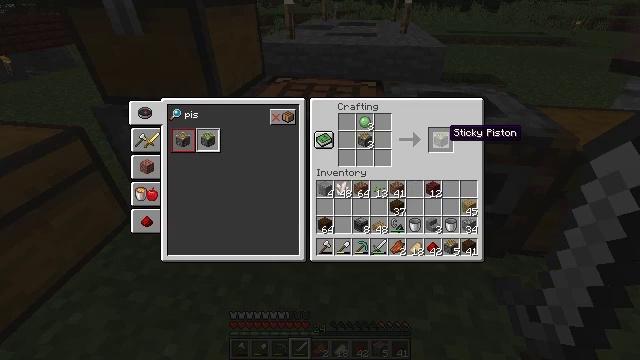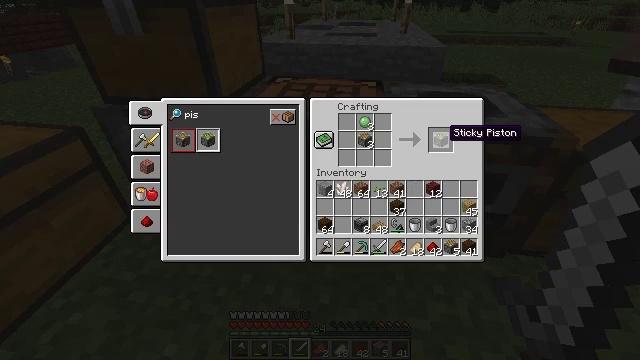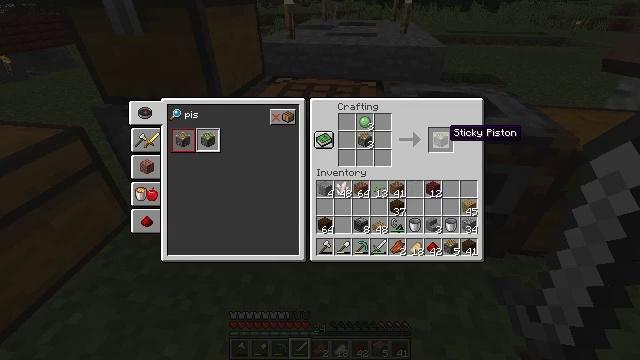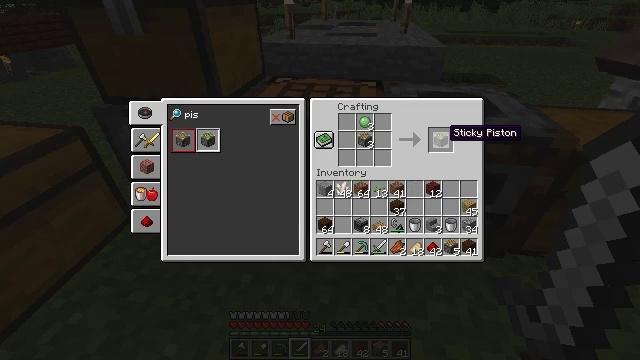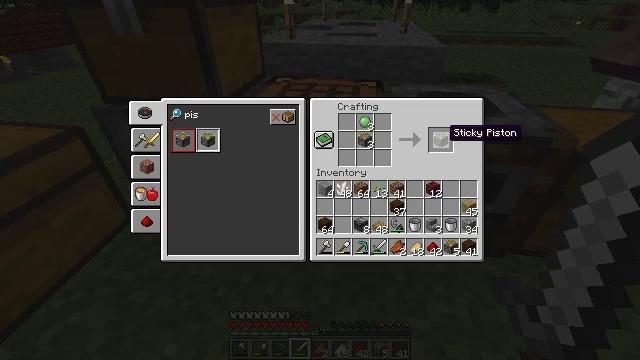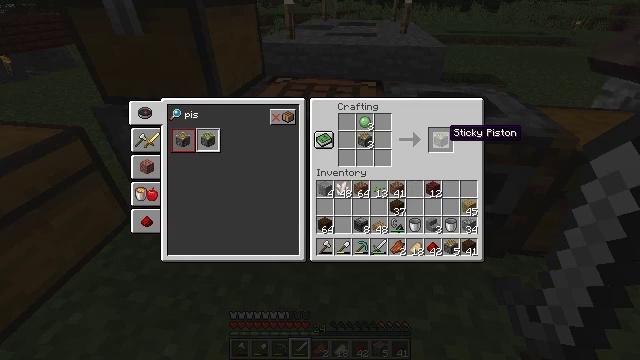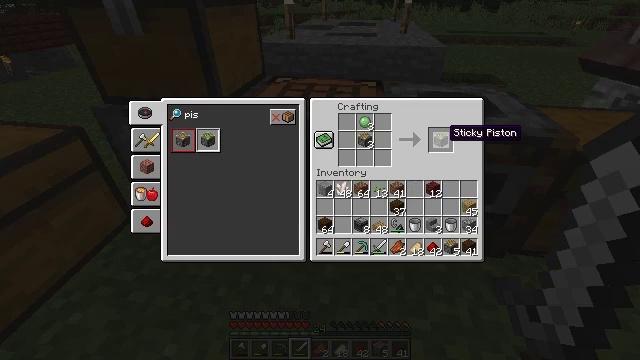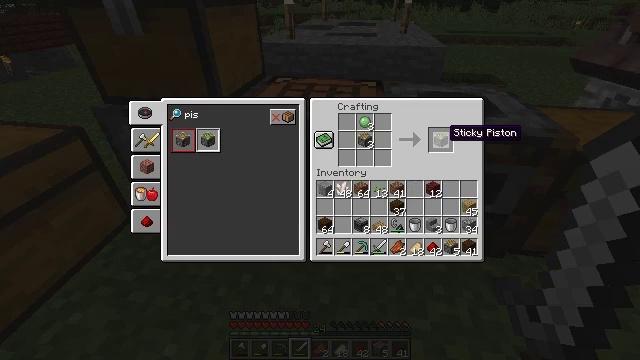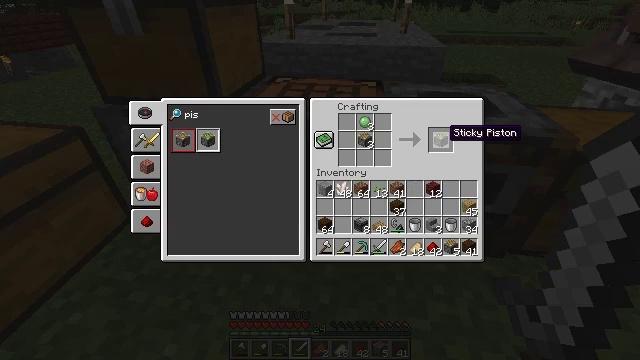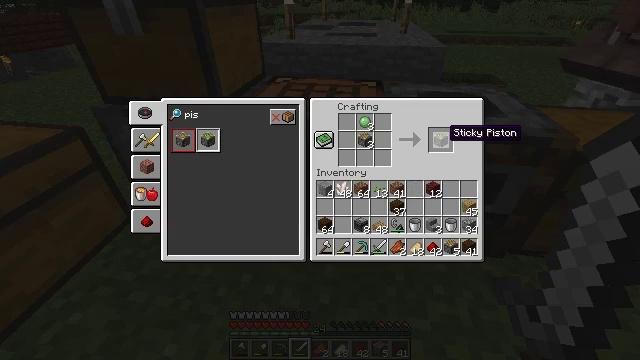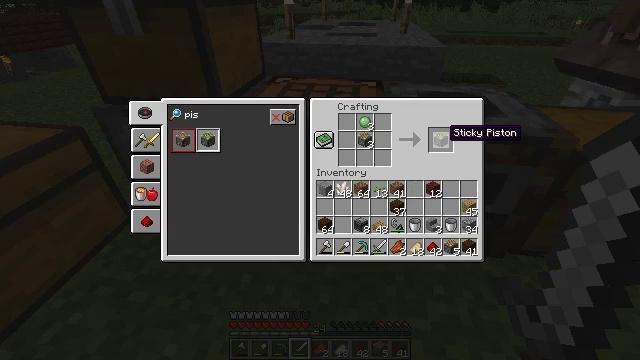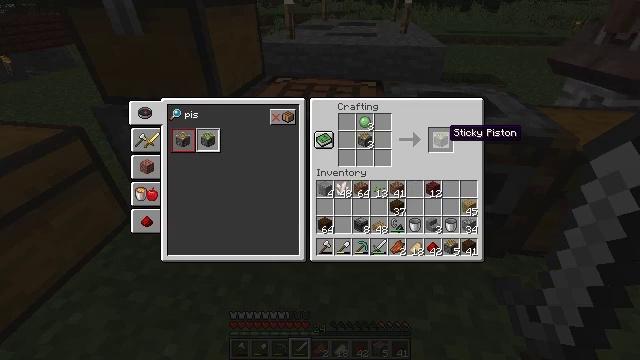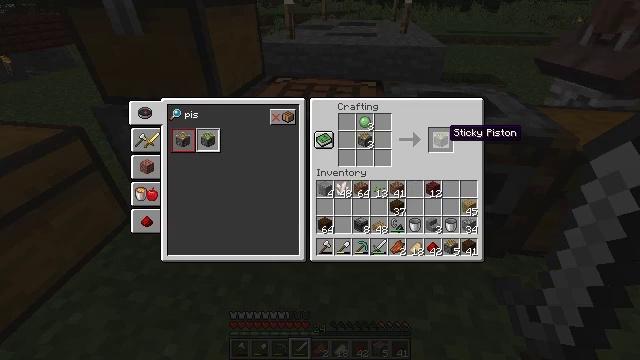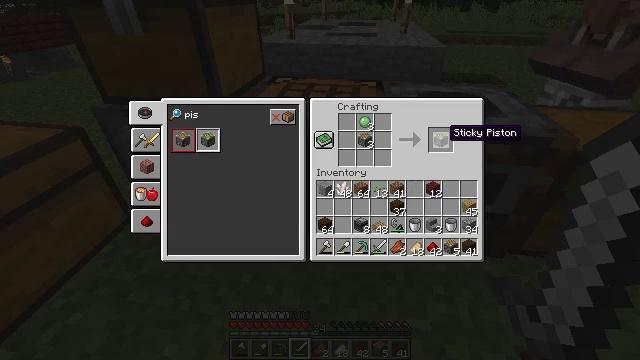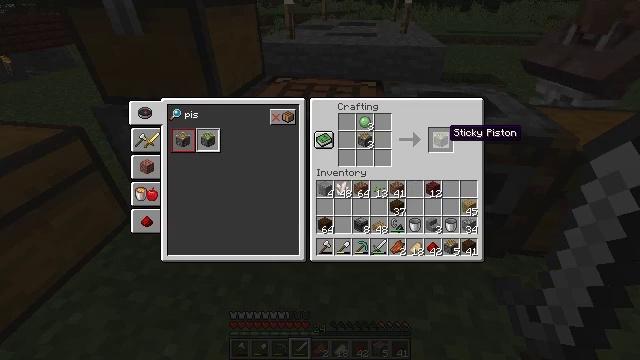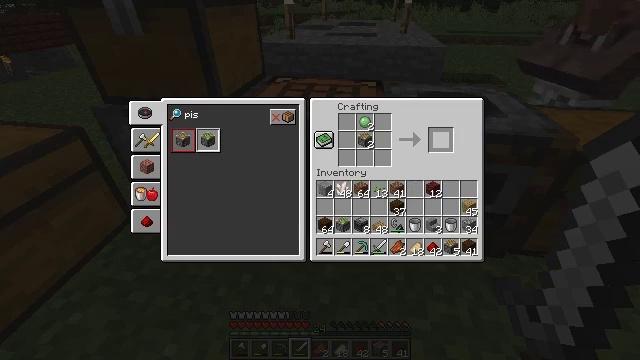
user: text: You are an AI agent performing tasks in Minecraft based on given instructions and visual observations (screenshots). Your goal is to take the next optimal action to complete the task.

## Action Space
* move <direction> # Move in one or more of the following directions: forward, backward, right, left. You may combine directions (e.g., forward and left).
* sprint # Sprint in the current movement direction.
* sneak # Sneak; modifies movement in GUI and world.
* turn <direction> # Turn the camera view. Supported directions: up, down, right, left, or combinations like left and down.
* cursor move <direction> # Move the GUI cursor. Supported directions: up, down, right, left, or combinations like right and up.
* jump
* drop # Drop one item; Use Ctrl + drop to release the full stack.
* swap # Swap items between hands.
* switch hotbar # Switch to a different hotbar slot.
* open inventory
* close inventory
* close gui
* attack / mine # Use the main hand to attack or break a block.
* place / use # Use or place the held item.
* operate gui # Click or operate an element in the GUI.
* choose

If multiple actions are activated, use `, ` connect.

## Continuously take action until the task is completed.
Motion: motion action
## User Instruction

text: Interact with the crafting table to craft a sticky piston.
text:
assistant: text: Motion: sneak
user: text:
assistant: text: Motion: sneak
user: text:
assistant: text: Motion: sneak
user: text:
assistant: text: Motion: sneak
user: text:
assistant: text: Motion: sneak
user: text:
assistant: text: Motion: sneak
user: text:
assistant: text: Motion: sneak
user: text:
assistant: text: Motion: sneak
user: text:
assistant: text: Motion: sneak
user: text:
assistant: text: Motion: sneak
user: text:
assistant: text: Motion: sneak
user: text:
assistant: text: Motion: sneak
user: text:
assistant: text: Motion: sneak
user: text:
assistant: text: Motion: sneak
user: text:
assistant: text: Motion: sneak, attack / mine
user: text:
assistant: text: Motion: sneak, attack / mine
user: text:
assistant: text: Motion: sneak
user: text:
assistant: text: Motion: sneak
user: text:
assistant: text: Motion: sneak
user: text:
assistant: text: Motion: sneak